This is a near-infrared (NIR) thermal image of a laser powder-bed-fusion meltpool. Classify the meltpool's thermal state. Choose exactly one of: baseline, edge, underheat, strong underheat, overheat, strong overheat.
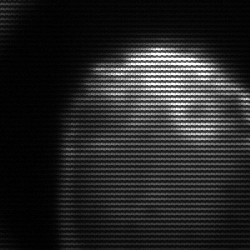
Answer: edge